Field crop: maize
Growth stage: 2
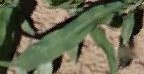
Species: maize